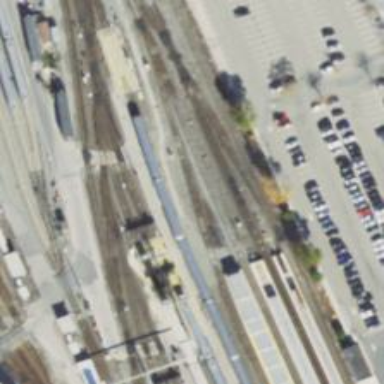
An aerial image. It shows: Electrified rail railway.